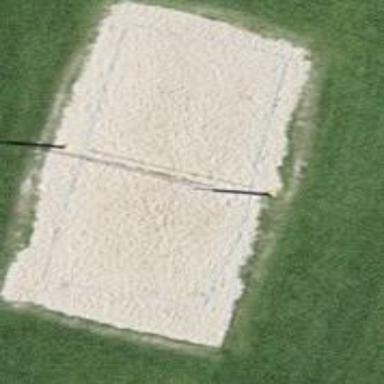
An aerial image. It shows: Beach volleyball pitch for leisure land activities.